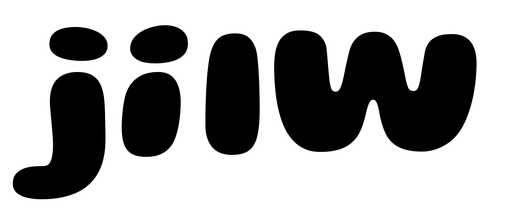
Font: Gluten_ExtraBold